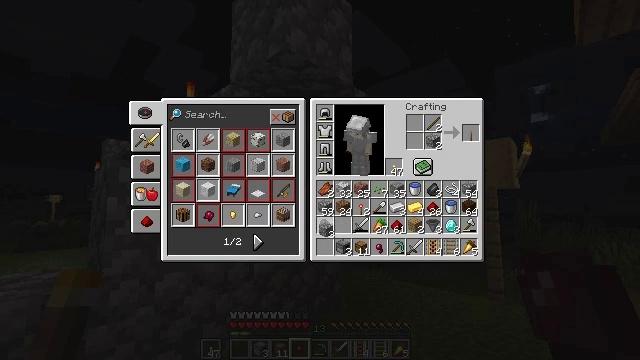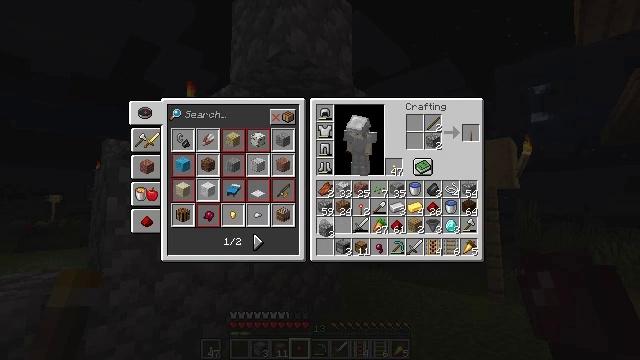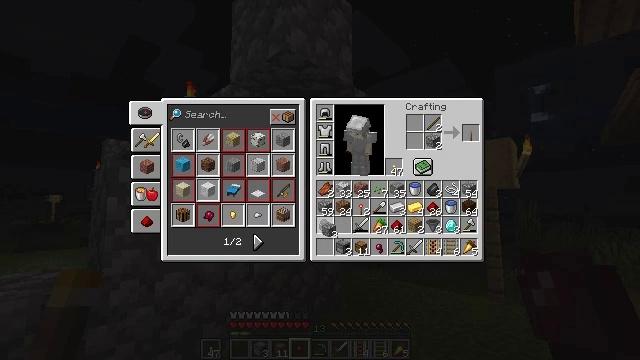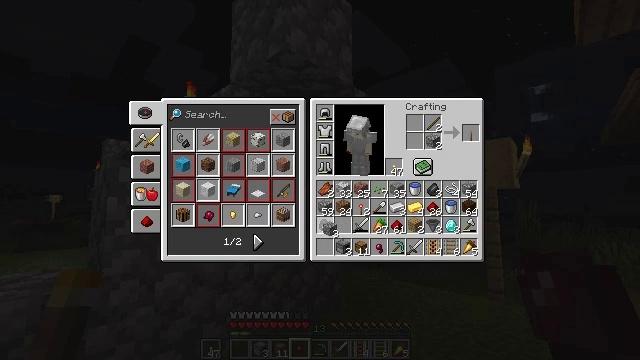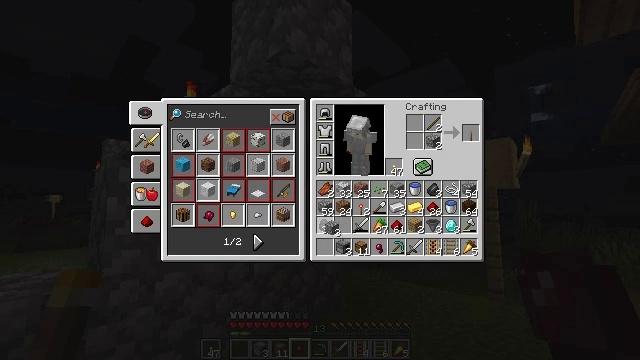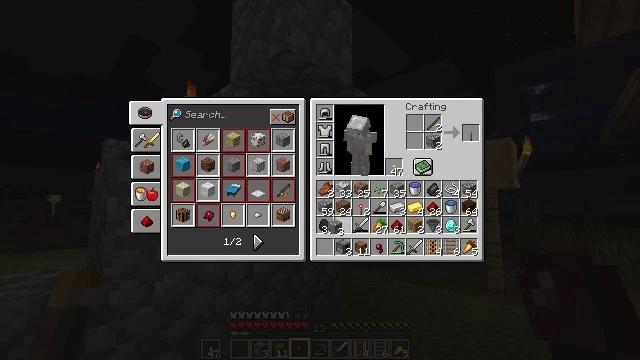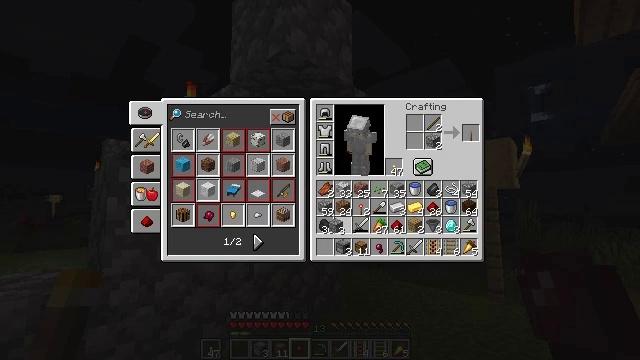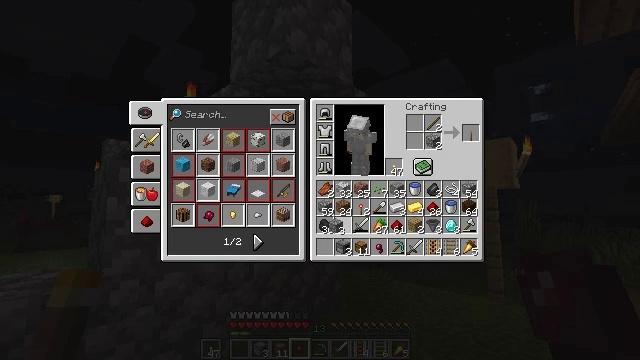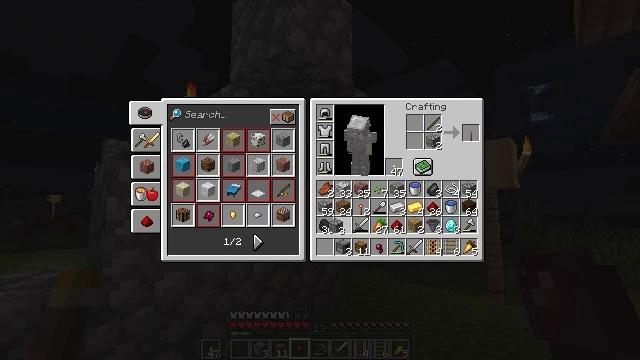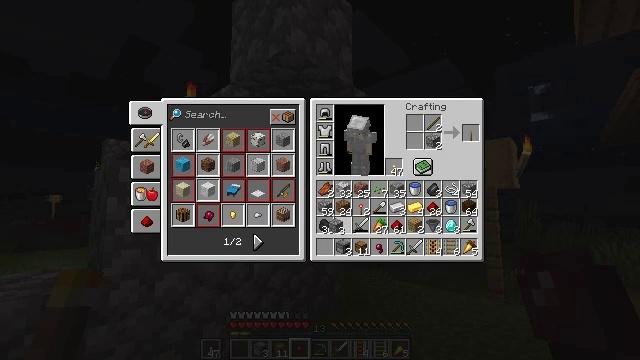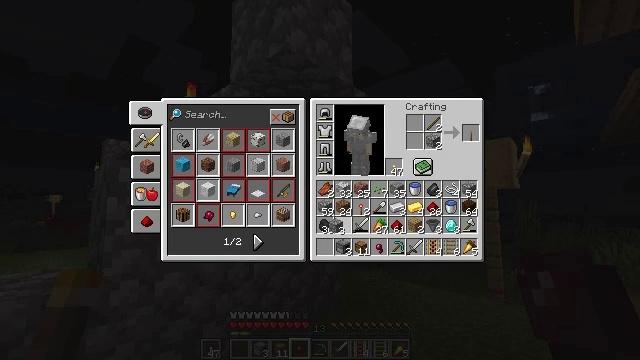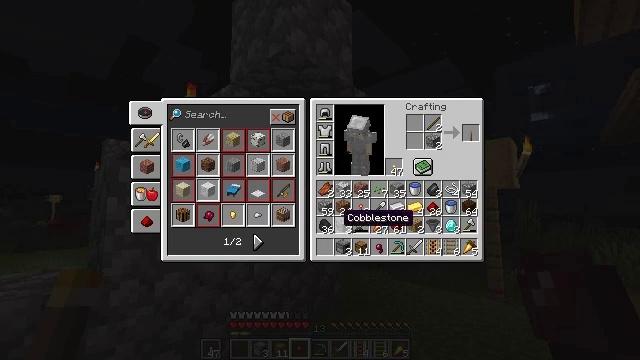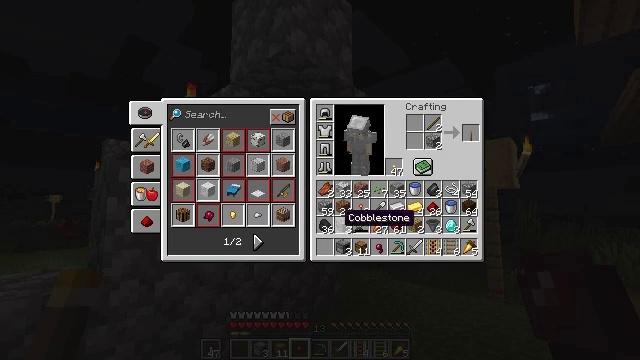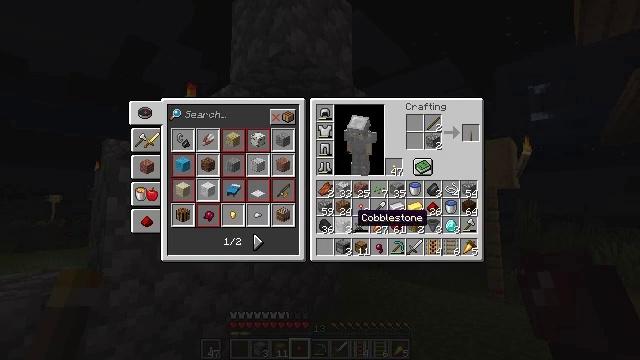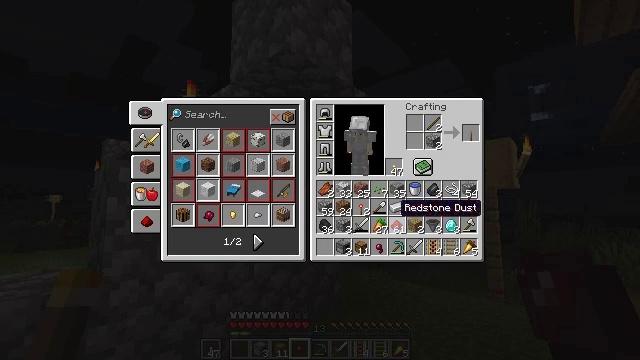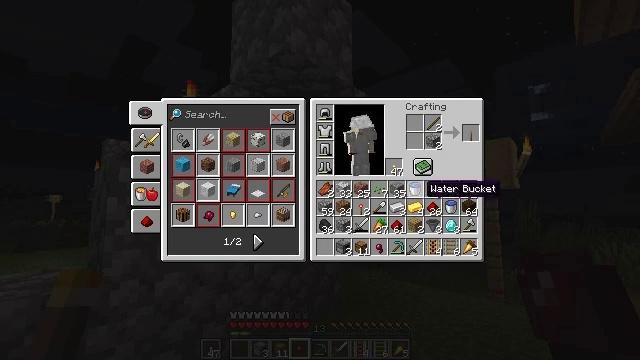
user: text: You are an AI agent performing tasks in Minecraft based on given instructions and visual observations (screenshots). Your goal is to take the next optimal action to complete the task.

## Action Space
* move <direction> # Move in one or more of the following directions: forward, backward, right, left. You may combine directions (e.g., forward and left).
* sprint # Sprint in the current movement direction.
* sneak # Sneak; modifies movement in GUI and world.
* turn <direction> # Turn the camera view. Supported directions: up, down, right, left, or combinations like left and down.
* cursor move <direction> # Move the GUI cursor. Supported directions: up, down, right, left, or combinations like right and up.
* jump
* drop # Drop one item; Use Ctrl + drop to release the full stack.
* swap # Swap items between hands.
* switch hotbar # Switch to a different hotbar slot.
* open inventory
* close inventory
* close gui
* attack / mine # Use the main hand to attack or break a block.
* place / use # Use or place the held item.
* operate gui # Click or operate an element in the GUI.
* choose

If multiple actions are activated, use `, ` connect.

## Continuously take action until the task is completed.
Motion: motion action
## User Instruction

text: Use materials to craft a lever.
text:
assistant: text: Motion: no_op
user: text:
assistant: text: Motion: no_op
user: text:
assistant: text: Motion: no_op
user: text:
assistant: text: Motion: no_op
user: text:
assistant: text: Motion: no_op
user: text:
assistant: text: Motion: no_op
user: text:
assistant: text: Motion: no_op
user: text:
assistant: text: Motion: no_op
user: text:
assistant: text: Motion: attack / mine
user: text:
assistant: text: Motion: attack / mine
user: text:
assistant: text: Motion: no_op
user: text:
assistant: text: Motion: no_op
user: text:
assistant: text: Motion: turn right
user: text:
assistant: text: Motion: turn right and up
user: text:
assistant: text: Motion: turn right and up
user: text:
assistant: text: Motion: sneak, turn right and up
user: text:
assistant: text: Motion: sneak, turn right and up
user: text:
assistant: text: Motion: sneak, turn right and up
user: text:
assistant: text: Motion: sneak, turn up
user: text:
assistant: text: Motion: sneak
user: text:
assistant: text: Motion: sneak
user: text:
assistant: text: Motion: sneak
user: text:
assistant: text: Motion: sneak
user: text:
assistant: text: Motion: sneak
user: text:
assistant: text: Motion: sneak
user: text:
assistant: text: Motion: sneak
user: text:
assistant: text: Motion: sneak
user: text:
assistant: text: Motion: sneak
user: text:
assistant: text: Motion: sneak, attack / mine
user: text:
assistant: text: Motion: sneak, attack / mine